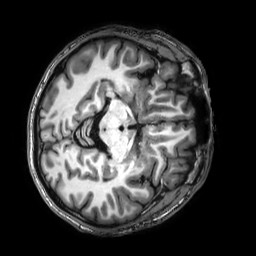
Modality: T1w
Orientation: axial
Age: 29
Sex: male
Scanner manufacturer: philips
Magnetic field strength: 3 T
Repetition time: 0.008201 s
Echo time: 0.003756 s